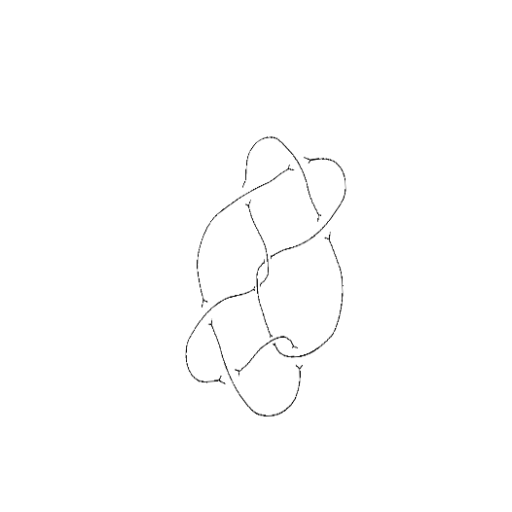
Crossing number: 9